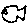
Label: fish